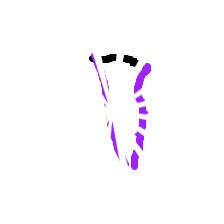
Shape: triangle